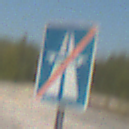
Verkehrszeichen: EndeAutbahn
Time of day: Midday
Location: Outdoor (Nature)
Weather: Clear
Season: Summer
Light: Natural